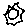
Label: sun